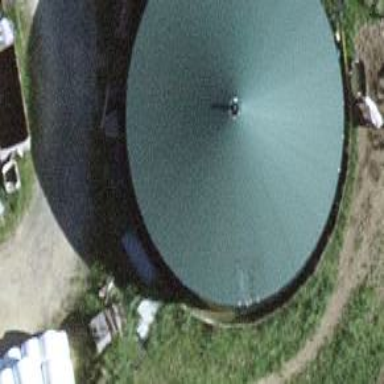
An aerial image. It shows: Building with storage tank.